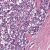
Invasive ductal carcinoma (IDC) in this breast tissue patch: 1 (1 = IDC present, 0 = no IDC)